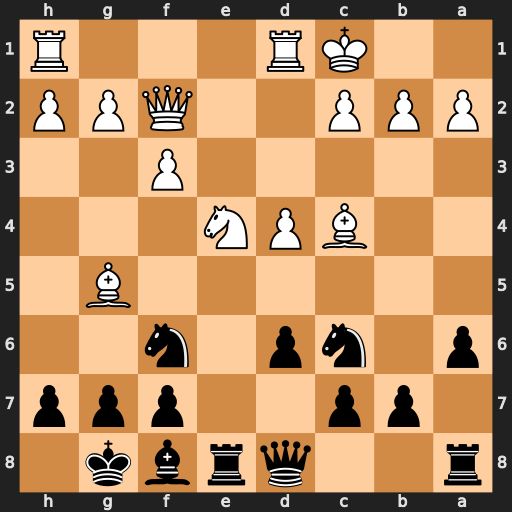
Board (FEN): r2qrbk1/1pp2ppp/p1np1n2/6B1/2BPN3/5P2/PPP2QPP/2KR3R
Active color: b
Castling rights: -
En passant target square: -
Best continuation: Nxe4 fxe4 Qxg5+